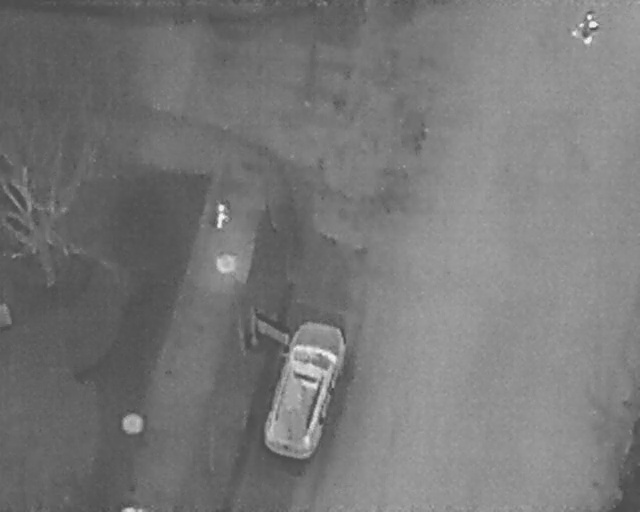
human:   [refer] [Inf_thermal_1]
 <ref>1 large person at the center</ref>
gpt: <box>[[32, 39, 37, 43, 2]]</box>